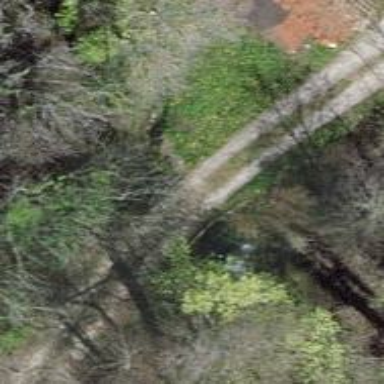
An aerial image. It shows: Service road that crosses over bridge.